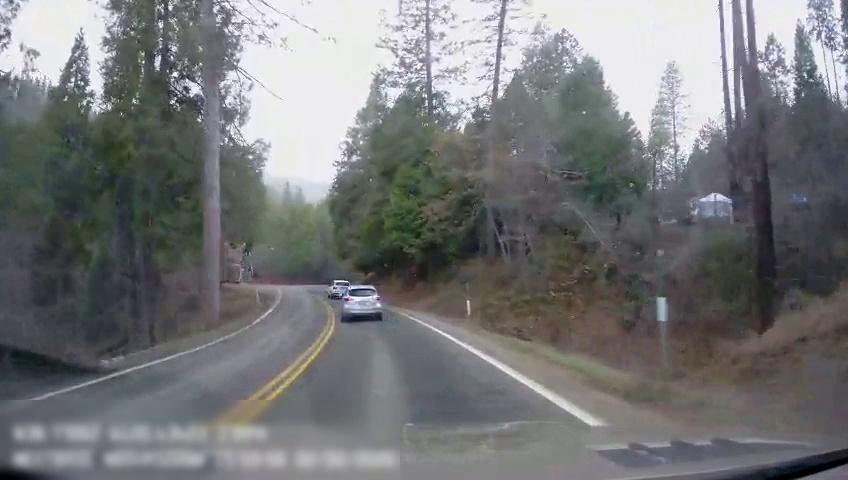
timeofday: Day
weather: Cloudy
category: Drivable Space
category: Vehicles | SUV
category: Vehicles | SUV
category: Lanes | Alternate Lane
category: Lanes | Current Lane
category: Lanes | Opposite Lane
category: Lanes | Opposite Lane